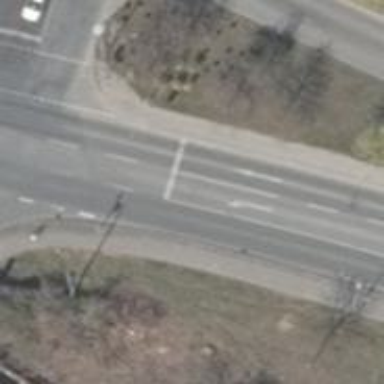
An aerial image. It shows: Road with traffic signals.